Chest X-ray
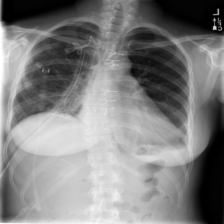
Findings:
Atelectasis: negative
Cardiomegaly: negative
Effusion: positive
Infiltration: negative
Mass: negative
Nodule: negative
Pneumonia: negative
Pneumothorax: positive
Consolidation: negative
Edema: negative
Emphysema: negative
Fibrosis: negative
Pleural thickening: negative
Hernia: negative